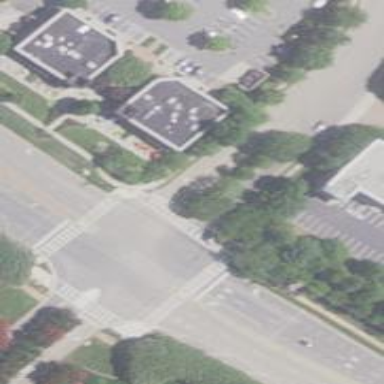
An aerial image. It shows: Marked crossing on the road.